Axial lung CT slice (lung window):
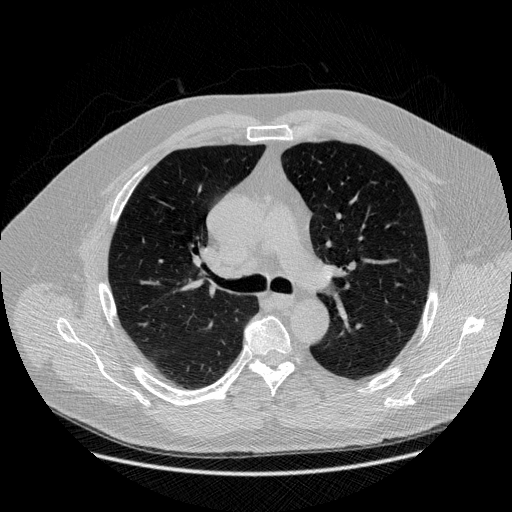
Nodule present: no